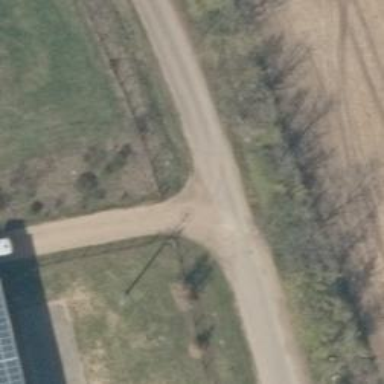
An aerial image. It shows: Unclassified road with asphalt surface. Suitable for tourist buses.